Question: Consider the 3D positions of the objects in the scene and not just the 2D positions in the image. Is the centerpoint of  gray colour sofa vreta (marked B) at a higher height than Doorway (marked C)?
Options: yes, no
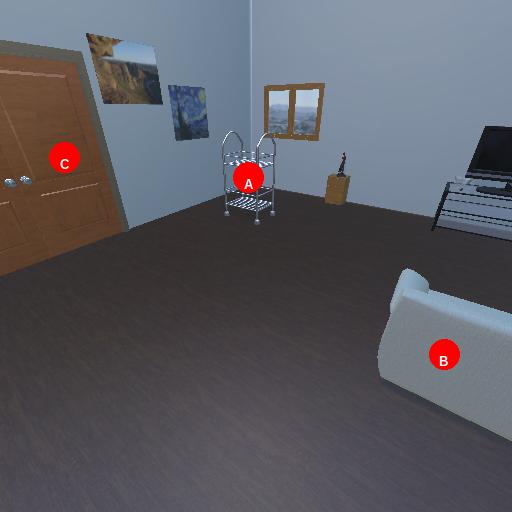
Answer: yes